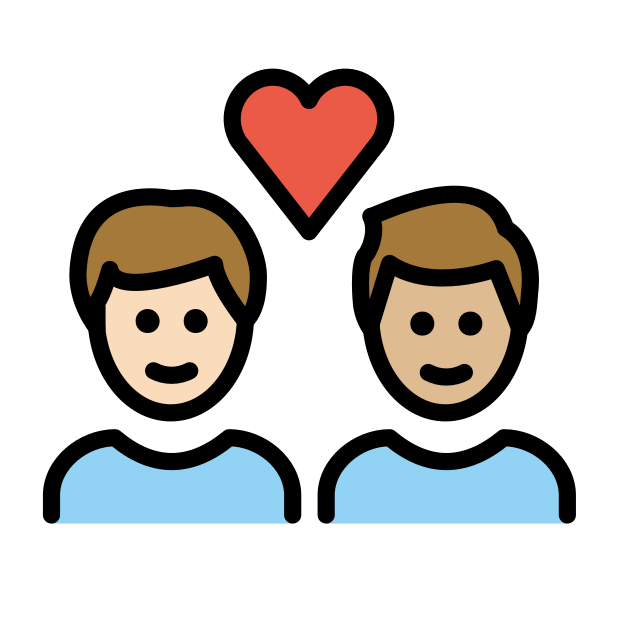
couple with heart: man, man, light skin tone, medium-light skin tone